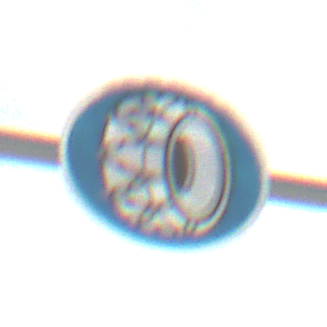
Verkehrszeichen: SchneekettenVorgeschrieben
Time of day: MorningAfternoon
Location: Outdoor (Nature)
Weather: Overcast
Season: Winter
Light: Natural